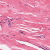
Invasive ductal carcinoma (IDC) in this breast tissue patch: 0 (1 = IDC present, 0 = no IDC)